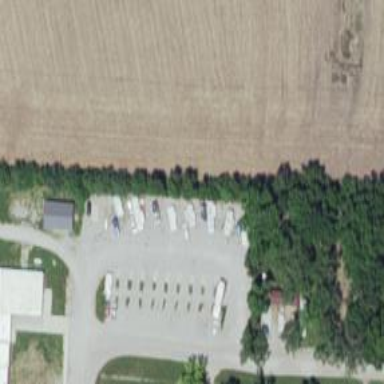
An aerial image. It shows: Caravan site for tourism.